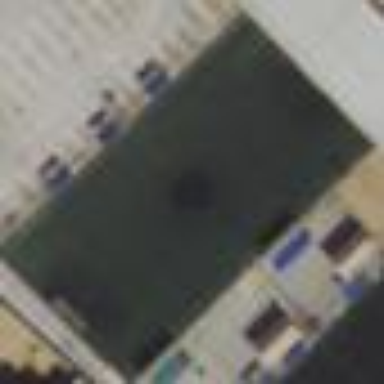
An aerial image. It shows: Soccer pitch for leisureland activities.